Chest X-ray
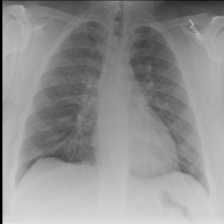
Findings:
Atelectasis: negative
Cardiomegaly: negative
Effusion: negative
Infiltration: negative
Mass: negative
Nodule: positive
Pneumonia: negative
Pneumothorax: negative
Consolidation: negative
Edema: negative
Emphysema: negative
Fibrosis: negative
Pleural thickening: negative
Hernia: negative